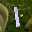
Label: 1